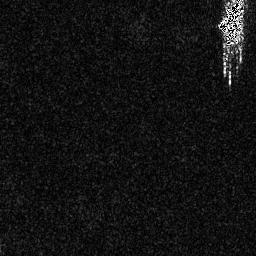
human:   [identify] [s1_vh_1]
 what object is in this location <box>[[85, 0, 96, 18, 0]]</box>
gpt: <ref>1 medium ship at the top right</ref>